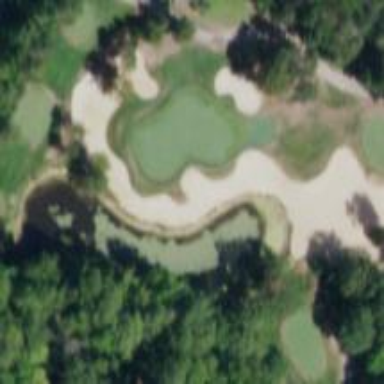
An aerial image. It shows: View of golf hole.